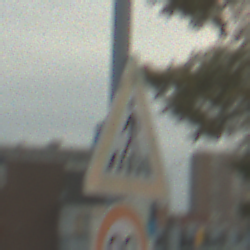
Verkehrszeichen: FussgaengerueberwegRechts
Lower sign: Geschwindigkeit90
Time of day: MorningAfternoon
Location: Outdoor (Urban)
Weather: PartlyCloudy
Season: NotSpecified
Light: Natural